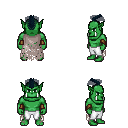
a pixel art fantasy rpg character, male body template, orc, green skin, gray tattered cape, white pants, raven short mohawk hairstyle, leather bracers, four views (front, back, left, right), 2x2 character sprite sheet, small pixel art, hard edges, no anti-aliasing